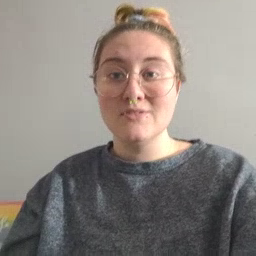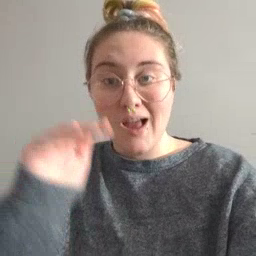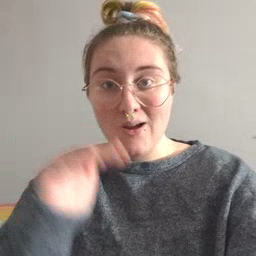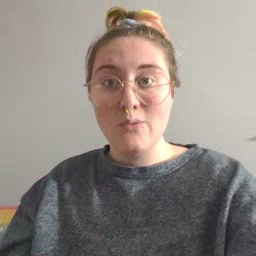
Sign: child